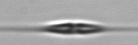
Label: Cylindrotheca